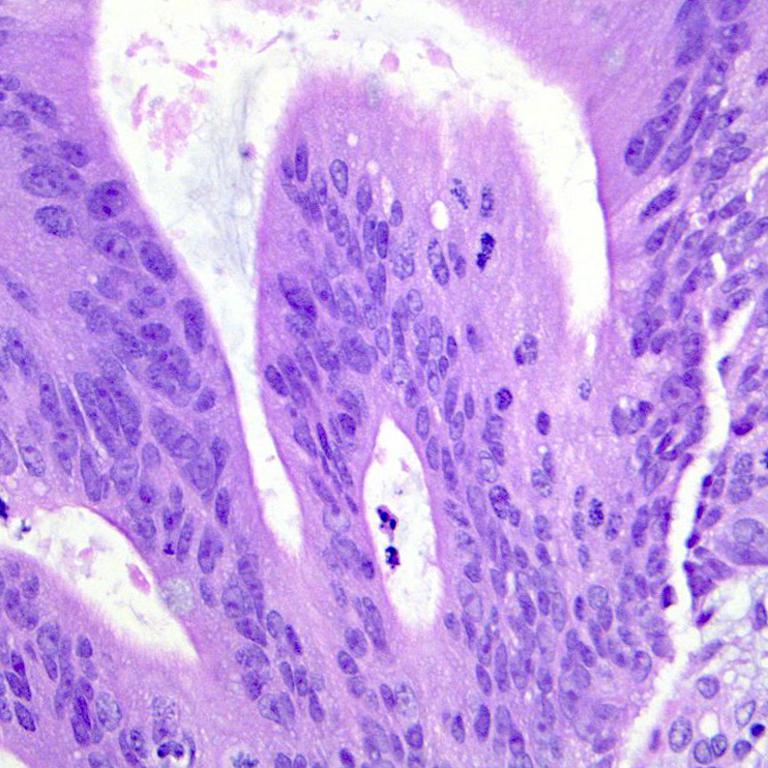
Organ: colon
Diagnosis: adenocarcinomas